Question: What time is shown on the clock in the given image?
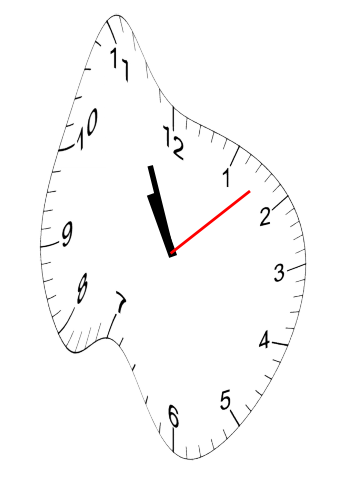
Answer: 10:56:08